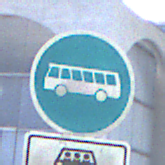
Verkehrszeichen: Busssonderstreifen
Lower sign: MehrfachbesetzePersonenkraftwagenFrei
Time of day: MorningAfternoon
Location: Outdoor (Urban)
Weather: PartlyCloudy
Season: NotSpecified
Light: Natural